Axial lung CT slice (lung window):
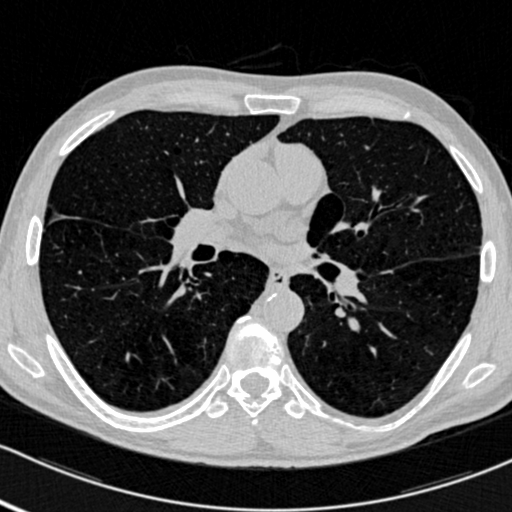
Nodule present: no